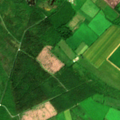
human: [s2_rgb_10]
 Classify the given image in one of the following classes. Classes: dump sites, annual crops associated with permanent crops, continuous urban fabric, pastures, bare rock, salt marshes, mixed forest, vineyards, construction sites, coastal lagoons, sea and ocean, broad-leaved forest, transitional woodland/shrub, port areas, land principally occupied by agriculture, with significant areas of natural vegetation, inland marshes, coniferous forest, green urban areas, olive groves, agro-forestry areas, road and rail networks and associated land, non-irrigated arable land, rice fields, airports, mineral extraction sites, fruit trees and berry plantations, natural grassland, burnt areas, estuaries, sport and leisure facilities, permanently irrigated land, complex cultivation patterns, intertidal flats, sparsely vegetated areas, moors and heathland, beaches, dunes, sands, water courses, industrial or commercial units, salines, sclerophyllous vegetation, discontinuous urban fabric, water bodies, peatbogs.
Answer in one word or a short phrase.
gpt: non-irrigated arable land, coniferous forest, transitional woodland/shrub